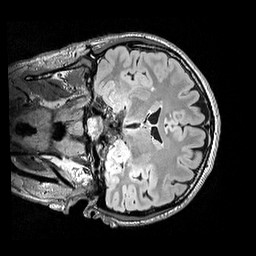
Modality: FLAIR
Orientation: coronal
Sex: male
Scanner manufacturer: siemens
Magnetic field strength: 3 T
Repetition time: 5 s
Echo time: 0.395 s